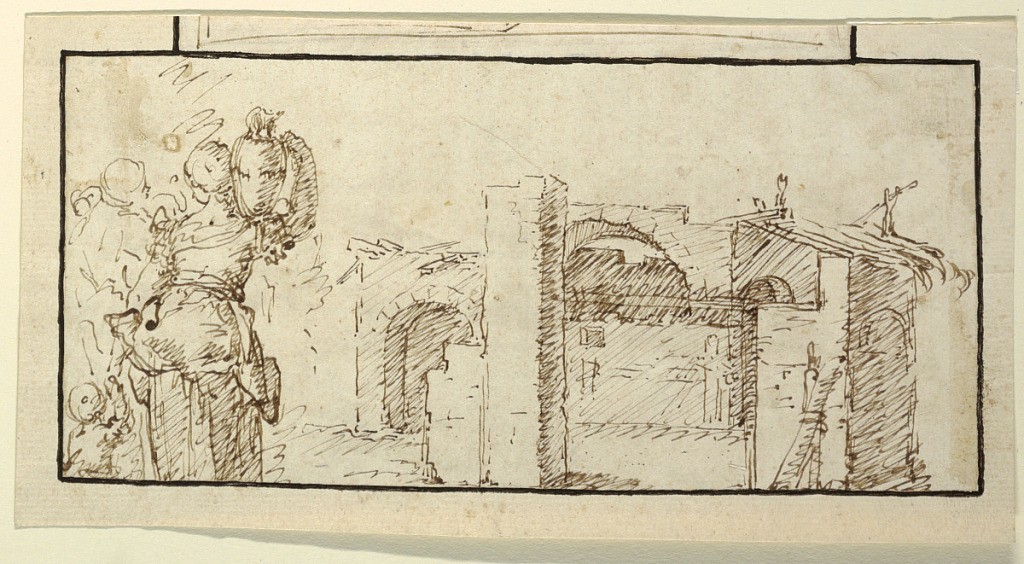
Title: Woman with a Water
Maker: Domenico Gargiulo, called Micco Spadaro, Italian, 1609 - 1675
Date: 1635–1650
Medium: Pen and ink on paper
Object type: Drawing
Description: At left, a woman holding a water jug on her right shoulder, holding a child with her left hand. At right, a building.